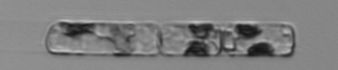
Label: Guinardia_delicatula_TAG_internal_parasite